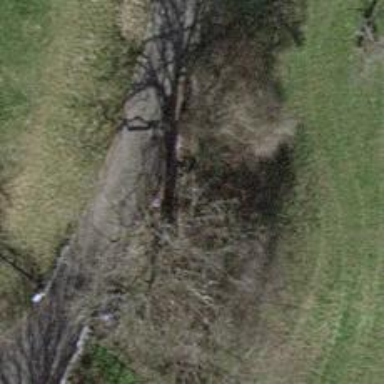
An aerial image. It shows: Beautiful tree in nature.